Field crop: tomato
Growth stage: 2
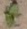
Species: solanum